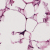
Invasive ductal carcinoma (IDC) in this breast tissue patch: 0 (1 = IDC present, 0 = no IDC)